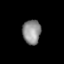
Tissue: lung
Cell type: Smooth muscle cells
Senescence score: 0.6854
Nuclear area (px): 437
Mean DAPI intensity: 141.609